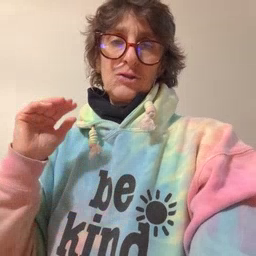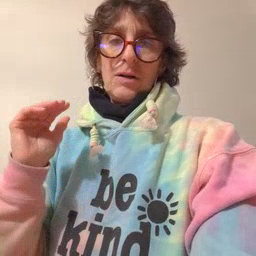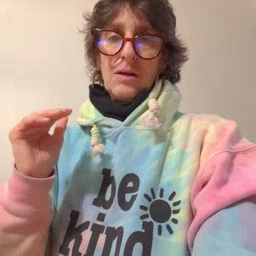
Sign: child